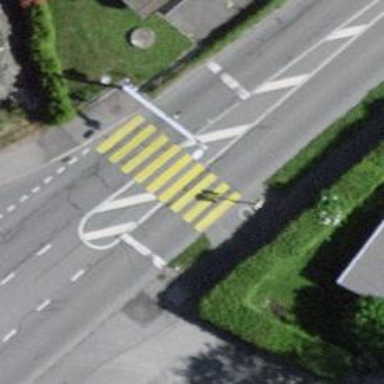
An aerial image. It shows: Marked crossing with zebra pattern. There is island at the crossing.